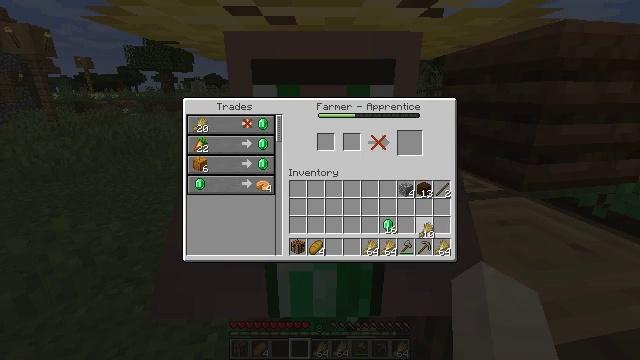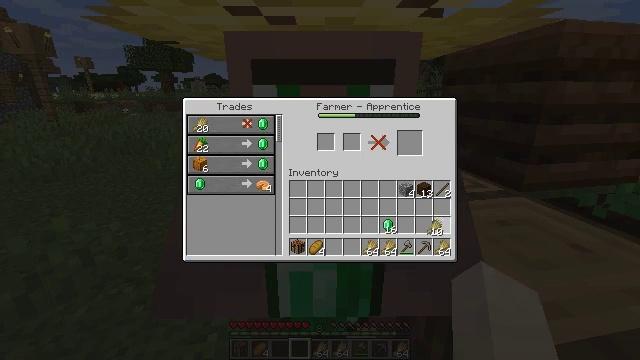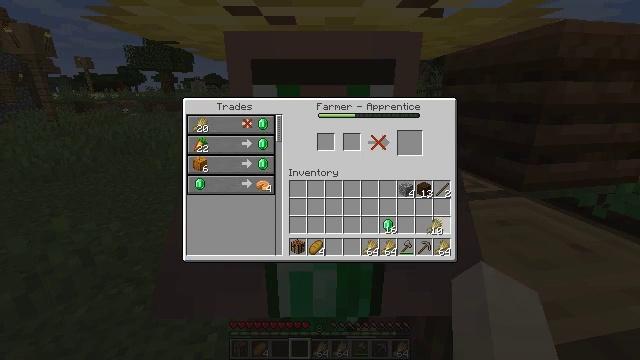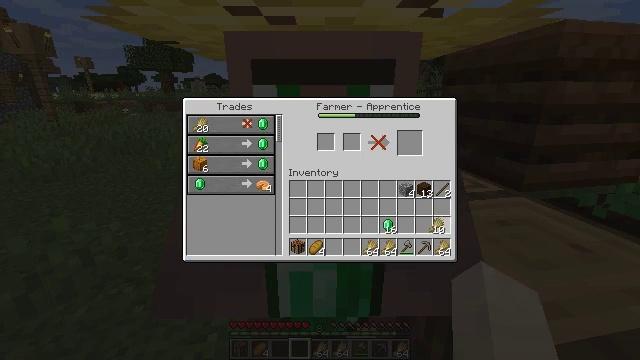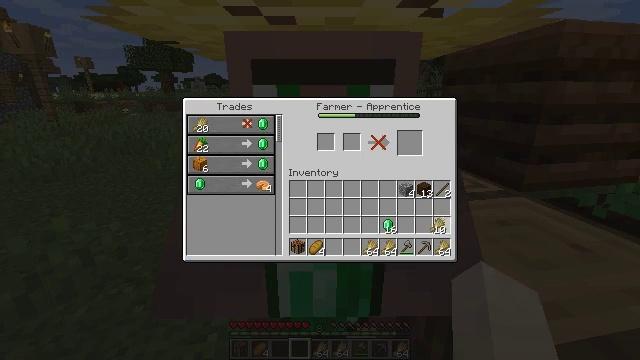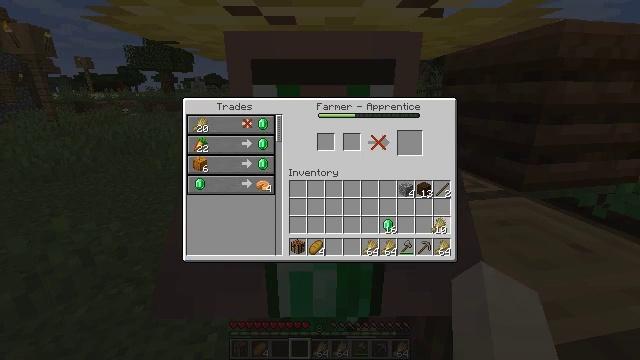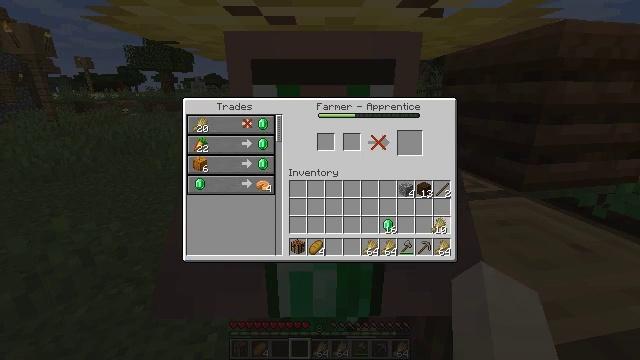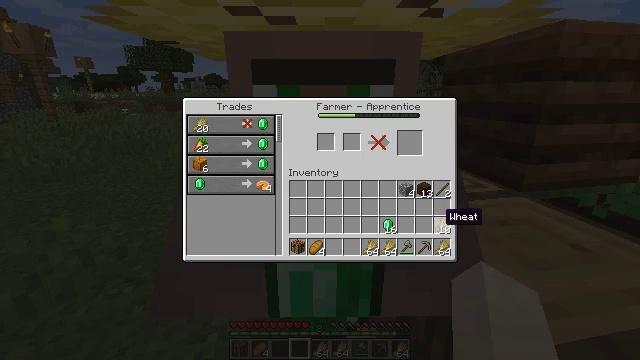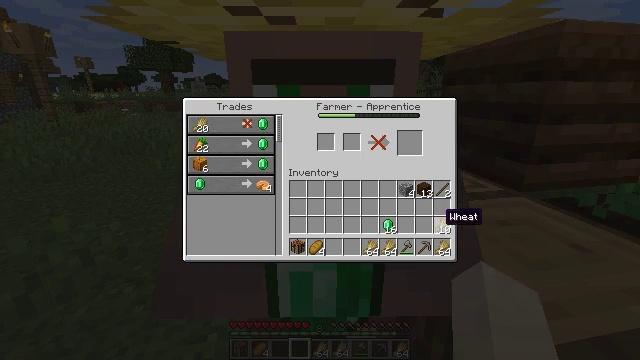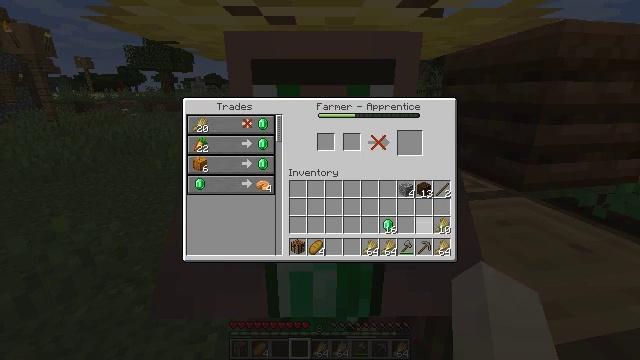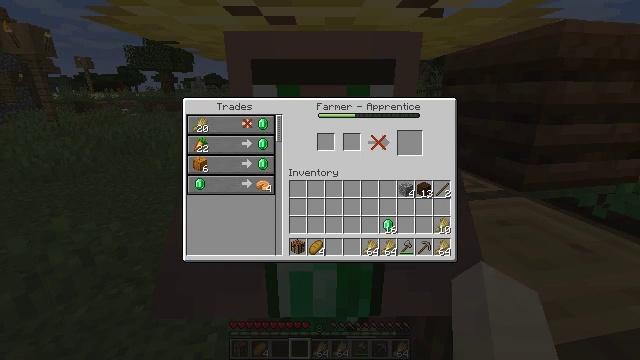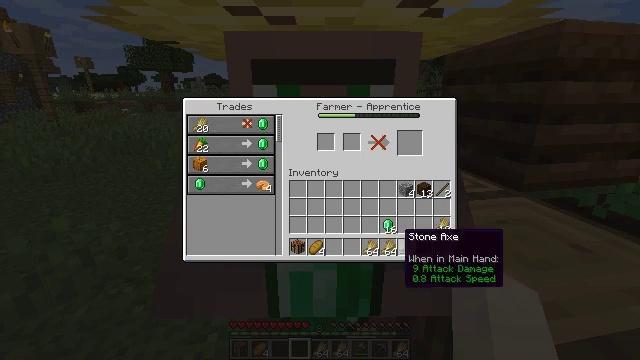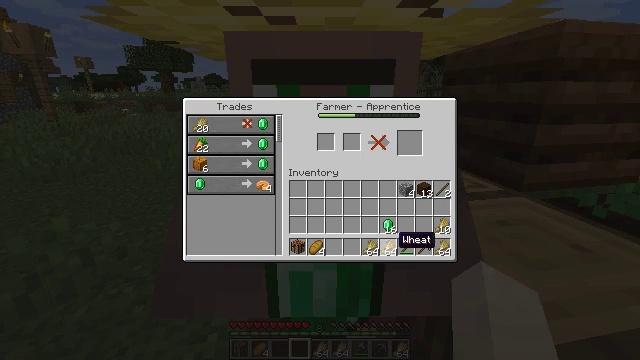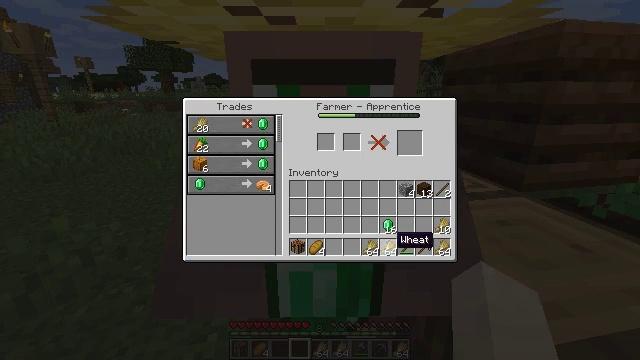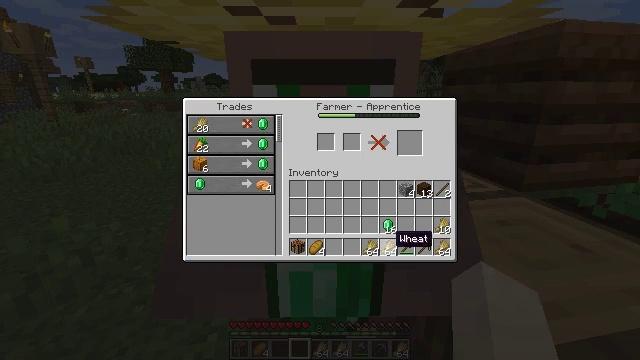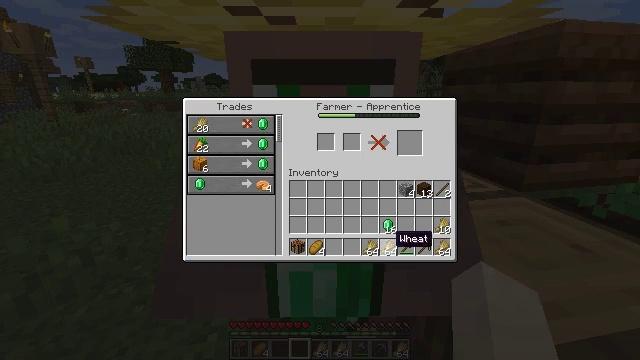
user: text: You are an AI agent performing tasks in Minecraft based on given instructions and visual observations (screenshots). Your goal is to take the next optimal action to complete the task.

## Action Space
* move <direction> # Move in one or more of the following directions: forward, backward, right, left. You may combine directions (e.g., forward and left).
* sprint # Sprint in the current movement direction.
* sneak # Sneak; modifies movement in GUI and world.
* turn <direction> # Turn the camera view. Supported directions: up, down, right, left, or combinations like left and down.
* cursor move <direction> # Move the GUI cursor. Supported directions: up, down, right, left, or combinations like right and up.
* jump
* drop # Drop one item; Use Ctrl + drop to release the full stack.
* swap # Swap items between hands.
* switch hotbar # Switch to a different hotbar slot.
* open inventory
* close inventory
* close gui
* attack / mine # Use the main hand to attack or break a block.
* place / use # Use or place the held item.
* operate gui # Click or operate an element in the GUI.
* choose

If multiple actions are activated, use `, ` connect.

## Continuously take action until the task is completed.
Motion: motion action
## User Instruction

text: Craft your delicious pumpkin pie using the crafting table.
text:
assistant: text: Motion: cursor move right
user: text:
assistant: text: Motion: no_op
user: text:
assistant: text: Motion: no_op
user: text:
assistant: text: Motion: operate gui
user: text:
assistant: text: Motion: operate gui
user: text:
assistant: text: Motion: operate gui
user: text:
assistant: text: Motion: no_op
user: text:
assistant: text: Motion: no_op
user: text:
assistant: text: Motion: no_op
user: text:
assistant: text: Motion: cursor move left and down
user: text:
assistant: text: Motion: cursor move left and down
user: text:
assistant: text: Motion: no_op
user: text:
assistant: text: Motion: no_op
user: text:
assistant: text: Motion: no_op
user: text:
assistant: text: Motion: no_op
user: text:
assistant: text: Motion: operate gui
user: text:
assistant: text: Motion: cursor move right and up, operate gui
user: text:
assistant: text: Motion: cursor move right
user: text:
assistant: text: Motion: no_op
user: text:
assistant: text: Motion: no_op
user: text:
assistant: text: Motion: operate gui
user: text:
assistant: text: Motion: operate gui
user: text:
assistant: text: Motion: operate gui
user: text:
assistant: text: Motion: no_op
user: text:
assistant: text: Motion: no_op
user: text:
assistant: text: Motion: cursor move left
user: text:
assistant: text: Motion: cursor move left and down
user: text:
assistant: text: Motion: cursor move left
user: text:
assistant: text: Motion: no_op
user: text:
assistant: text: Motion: no_op